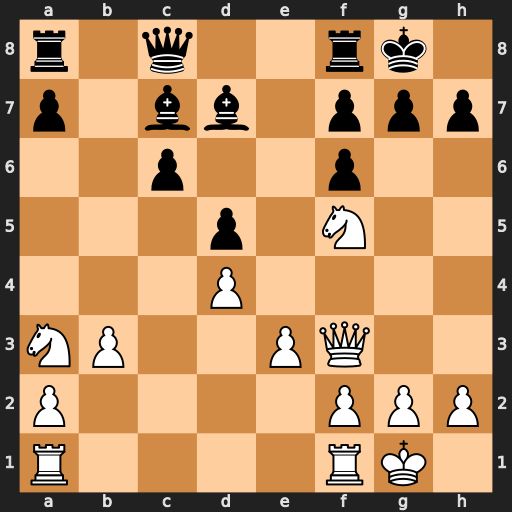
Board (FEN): r1q2rk1/p1bb1ppp/2p2p2/3p1N2/3P4/NP2PQ2/P4PPP/R4RK1
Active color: w
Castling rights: -
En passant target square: -
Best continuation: Ne7+ Kh8 Nxc8